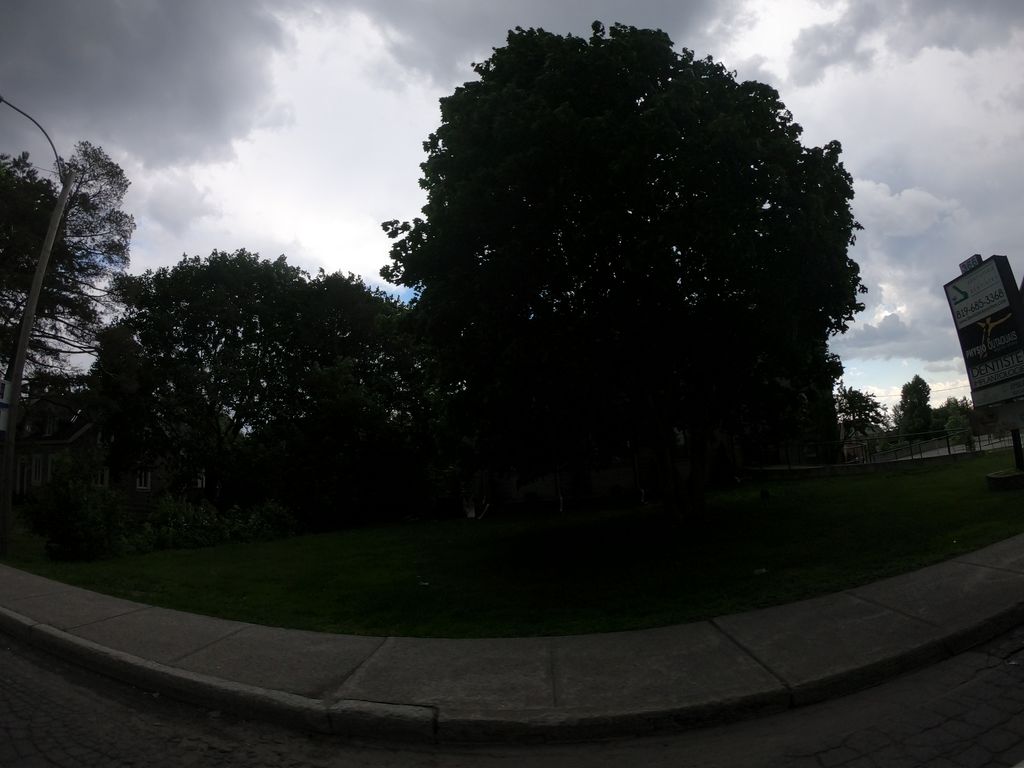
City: ottawa-gatineau